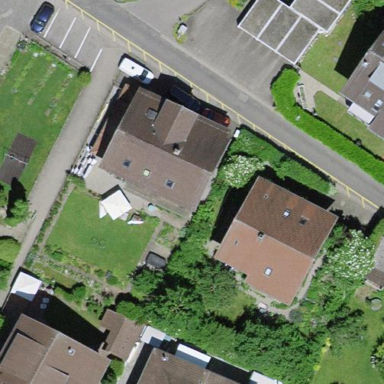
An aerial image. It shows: Residential building.